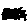
Label: zigzag